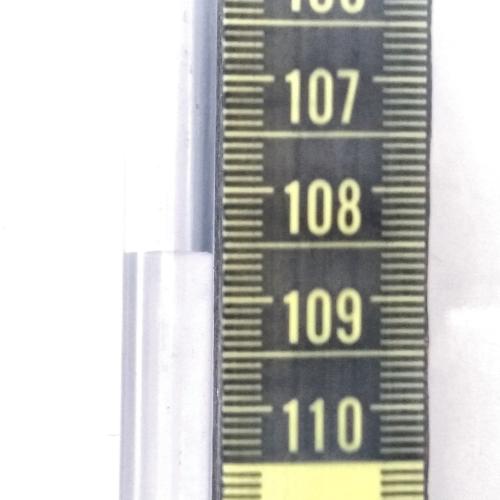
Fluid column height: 108.6 cm